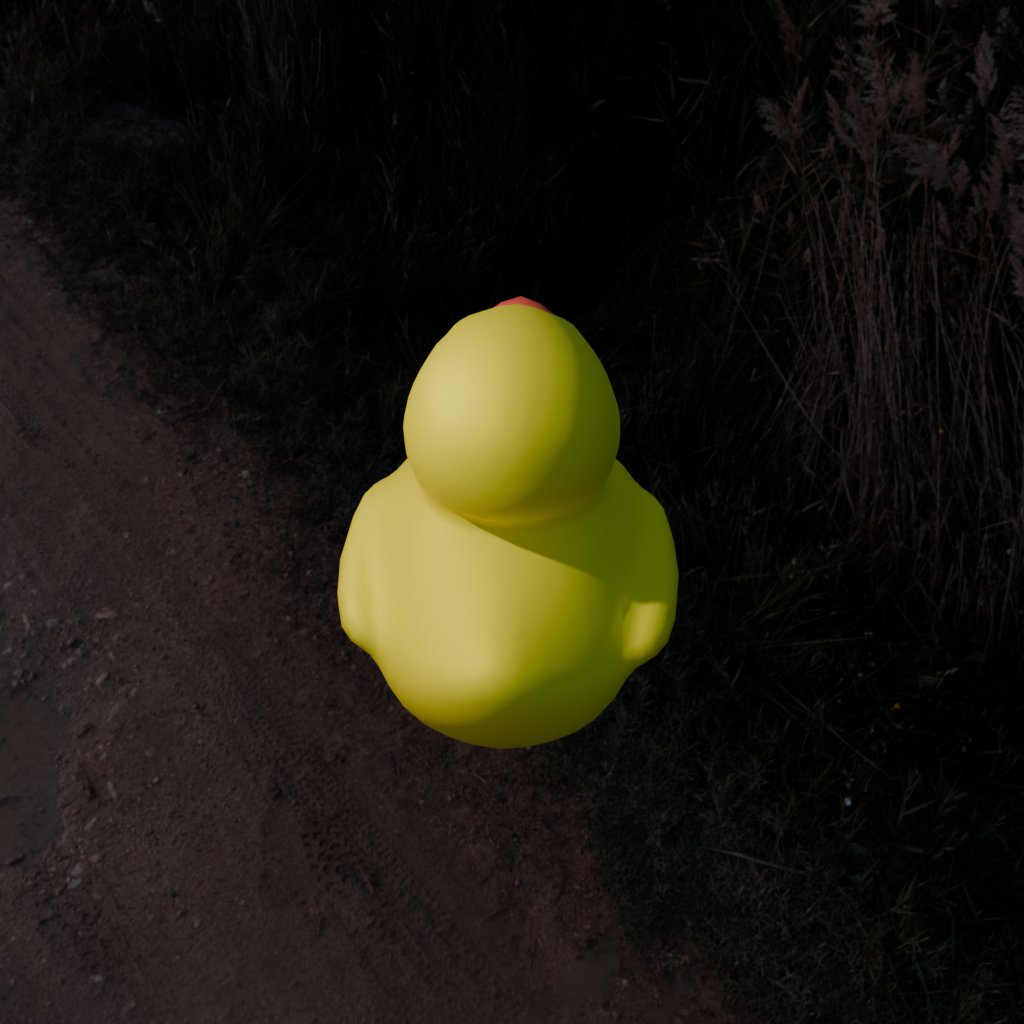
an image of a yellow rubber duck seen from <back_top> in a muddy path at sunset with fields on both sides.